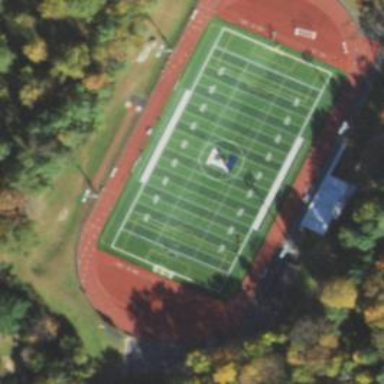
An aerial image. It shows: American football pitch for leisure and sport activities.